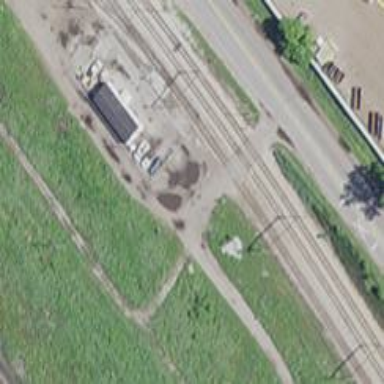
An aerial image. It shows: Railway level crossing.